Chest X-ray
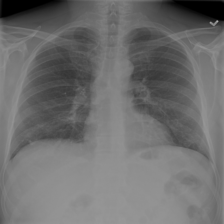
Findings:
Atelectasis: negative
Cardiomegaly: negative
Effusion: negative
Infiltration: negative
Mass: negative
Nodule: negative
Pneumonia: negative
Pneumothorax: negative
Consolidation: negative
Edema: negative
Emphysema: negative
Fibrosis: negative
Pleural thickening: negative
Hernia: negative